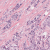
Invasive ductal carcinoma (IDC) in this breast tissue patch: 1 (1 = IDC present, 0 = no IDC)